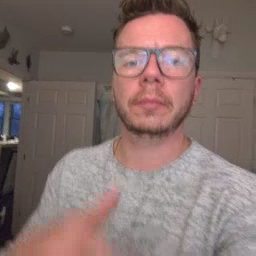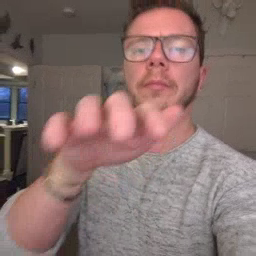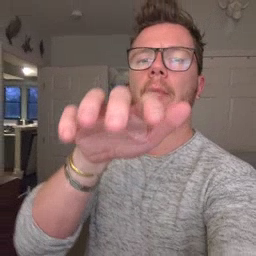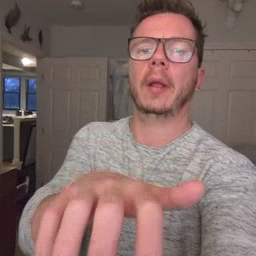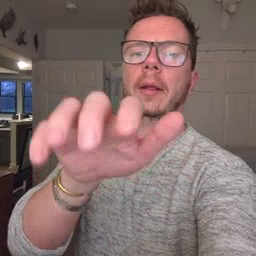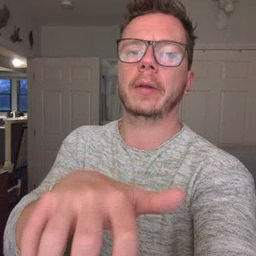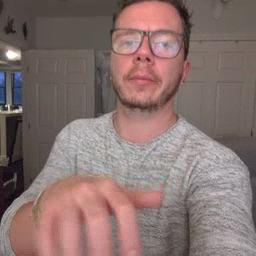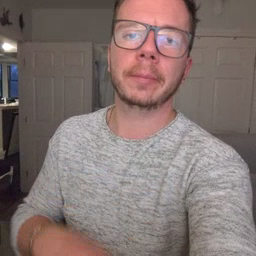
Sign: alligator